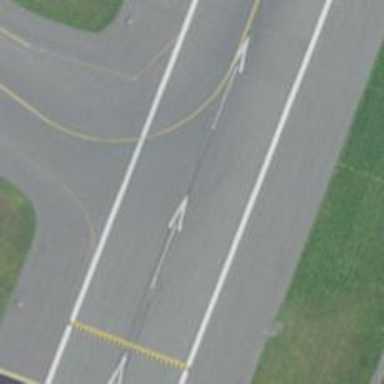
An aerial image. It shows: Asphalt runway with displaced threshold at airport.